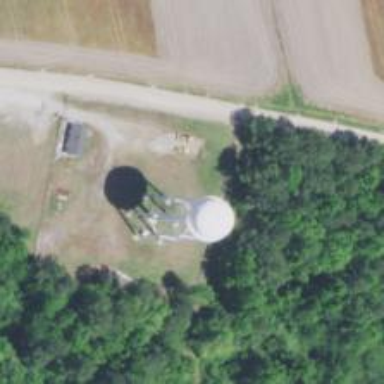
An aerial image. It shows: Water tower that is man-made.